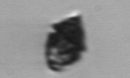
Label: Kryptoperidinium_triquetrum